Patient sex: F
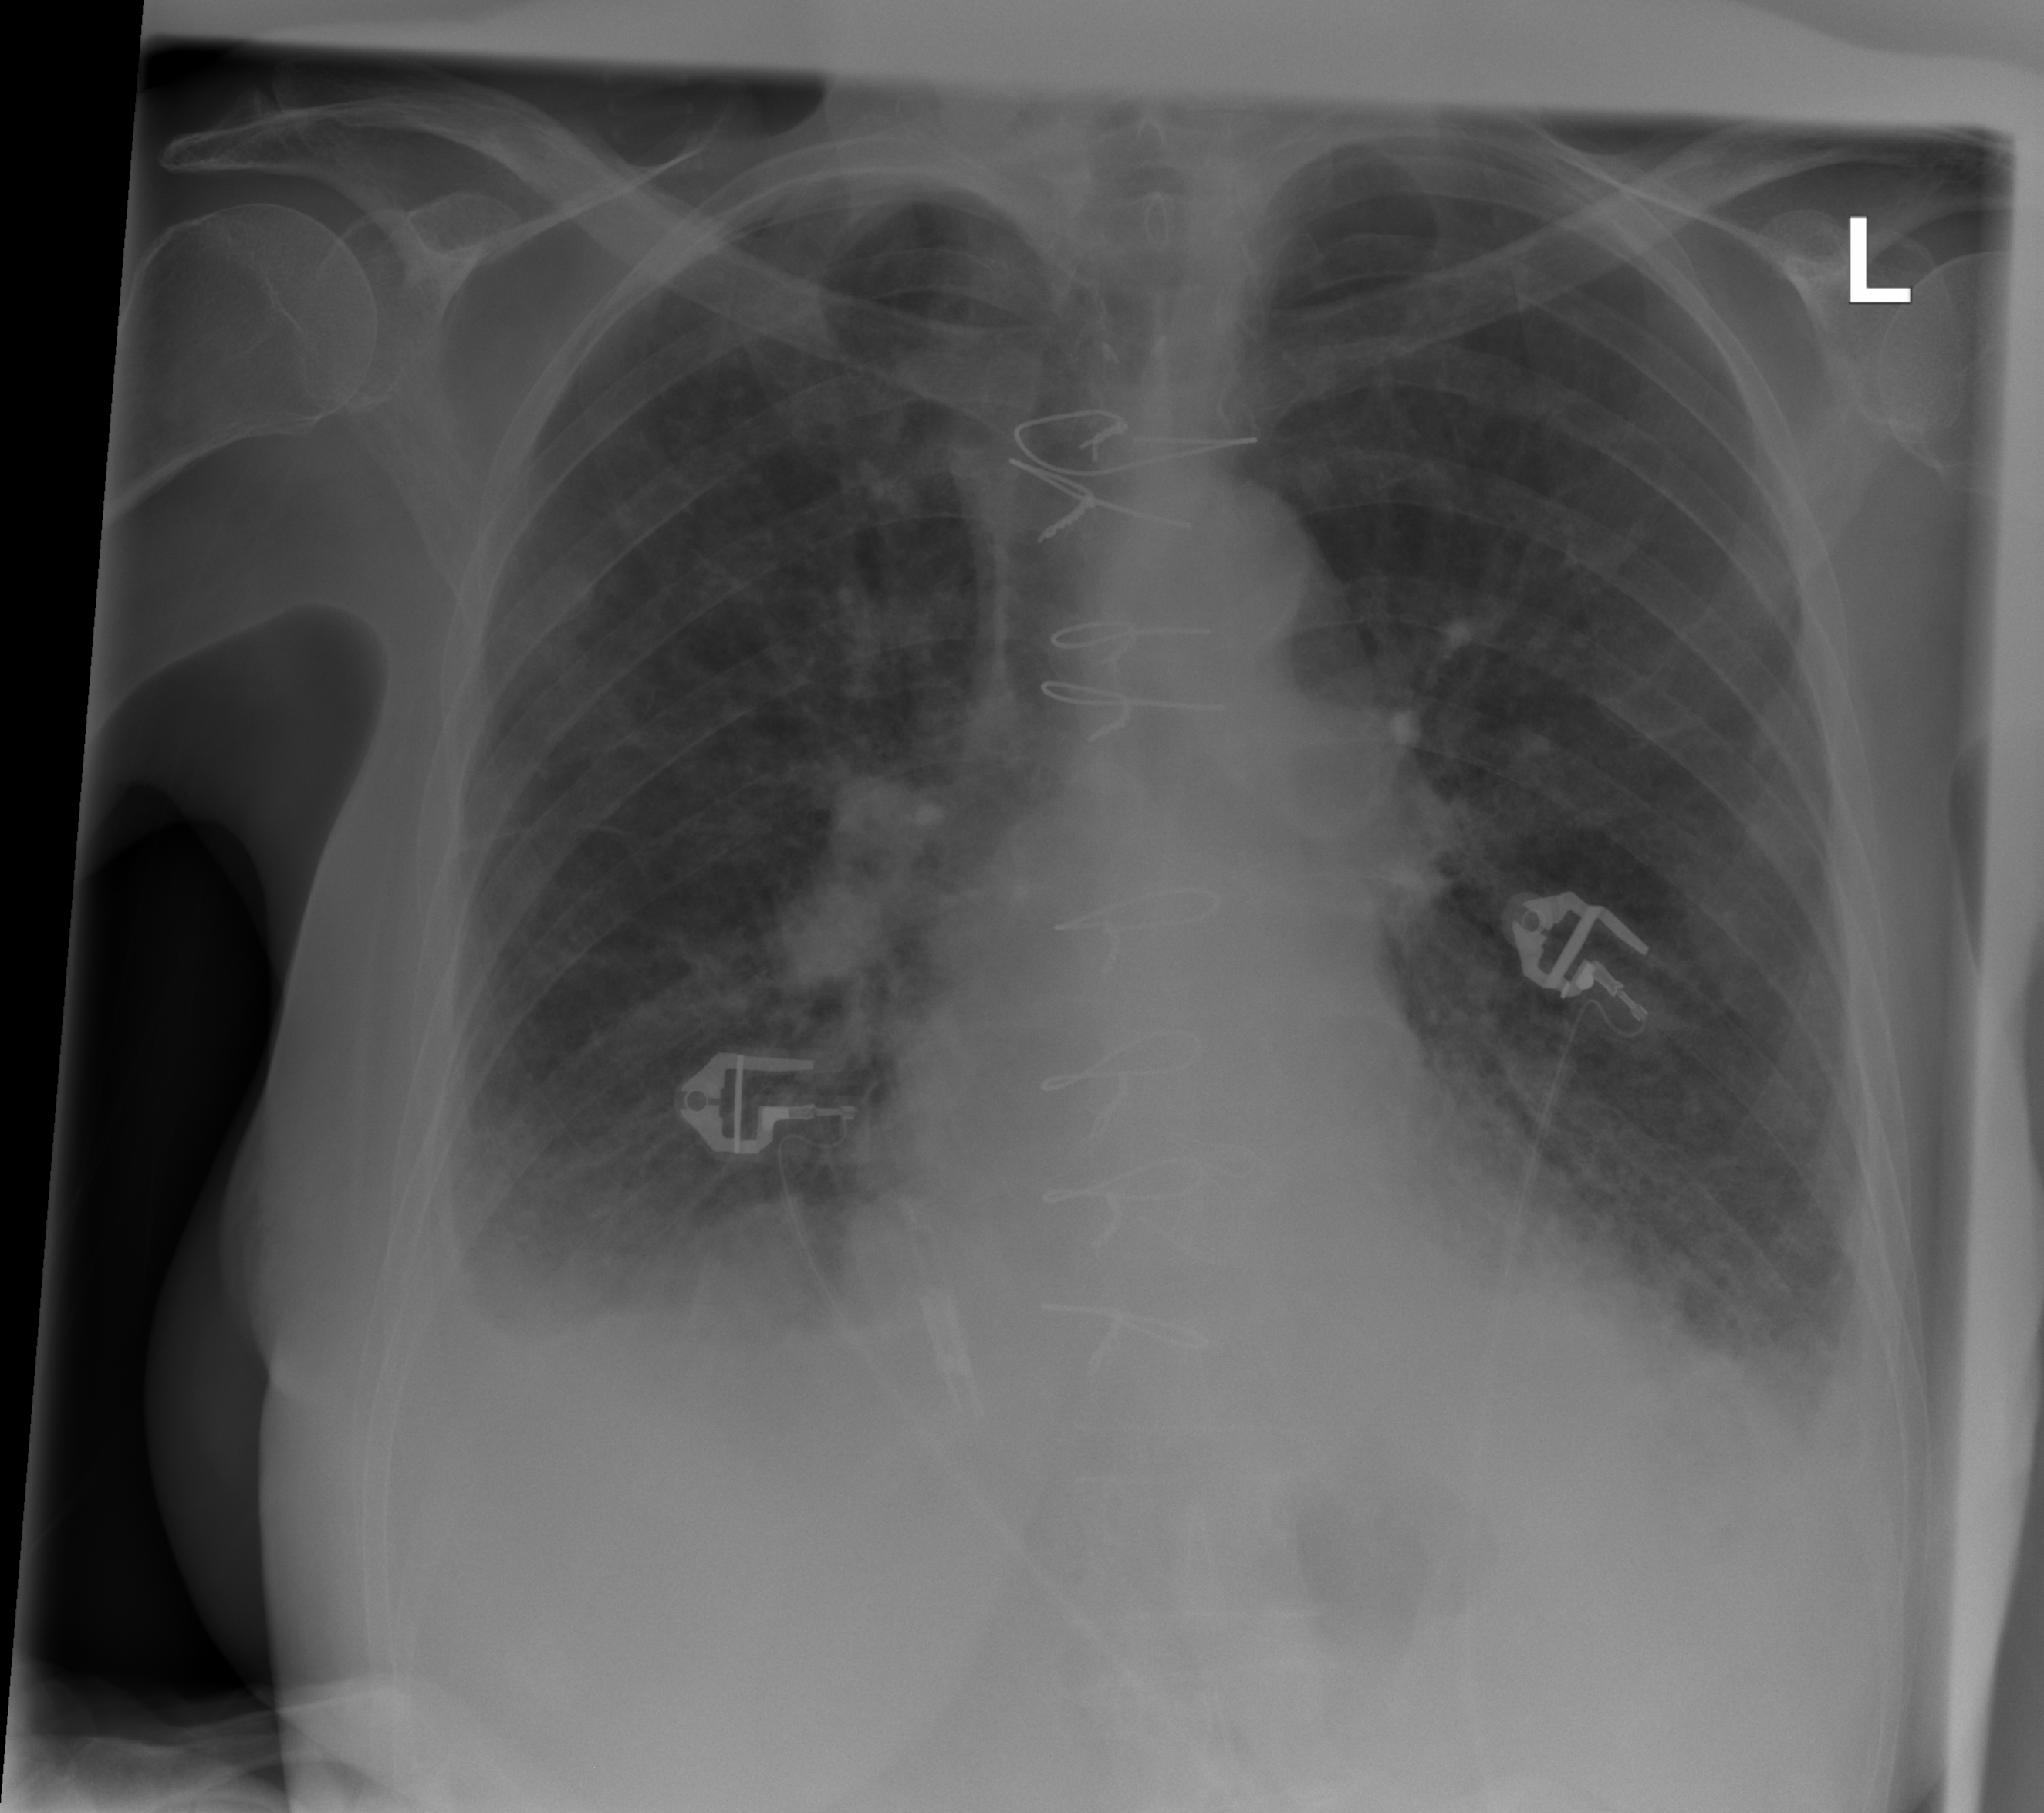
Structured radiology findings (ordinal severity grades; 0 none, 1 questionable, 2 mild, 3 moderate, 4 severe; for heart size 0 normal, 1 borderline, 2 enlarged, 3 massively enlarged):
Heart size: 1
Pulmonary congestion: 1
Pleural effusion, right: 2
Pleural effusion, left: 2
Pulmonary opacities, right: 1
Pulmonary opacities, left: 1
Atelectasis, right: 2
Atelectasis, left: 2